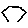
Label: hexagon